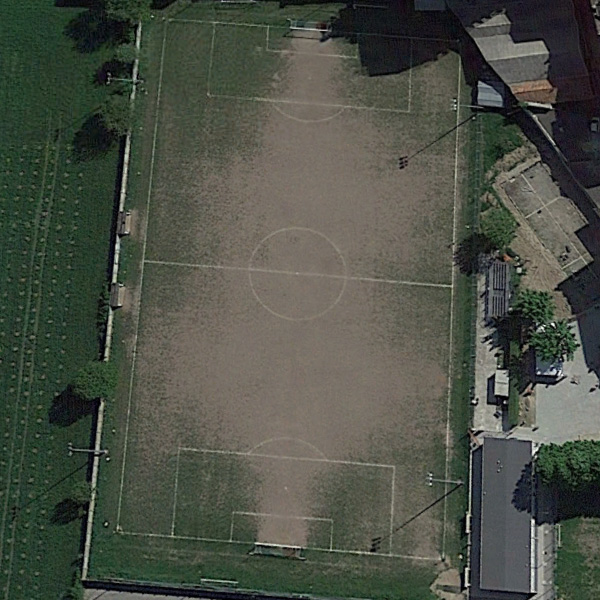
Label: Playground